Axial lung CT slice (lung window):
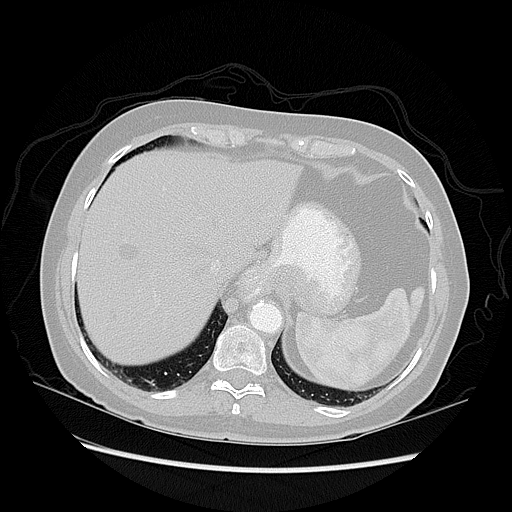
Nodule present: no